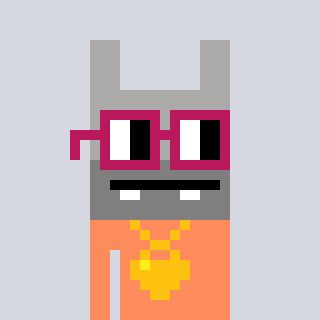
a pixel art character with square dark red glasses, a rabbit-shaped head and a peachy-colored body on a cool background